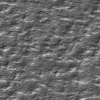
Atmospheric dust classification: not_dusty